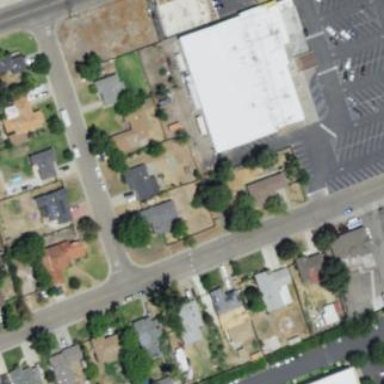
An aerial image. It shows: Building that houses bowling alley.